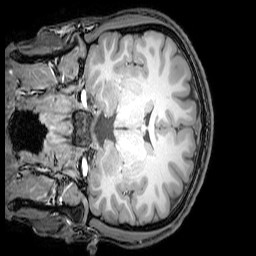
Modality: T1w
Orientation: coronal
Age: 24
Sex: male
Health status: healthy
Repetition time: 0.081 s
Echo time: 0.037 s